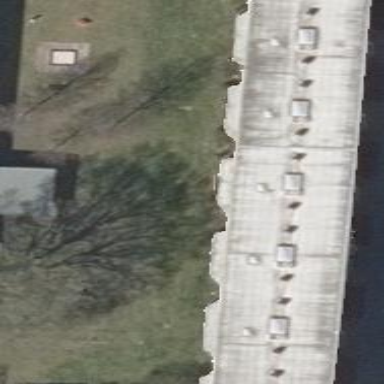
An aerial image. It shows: White apartment building with flat roof made of tar paper that is gray in color.